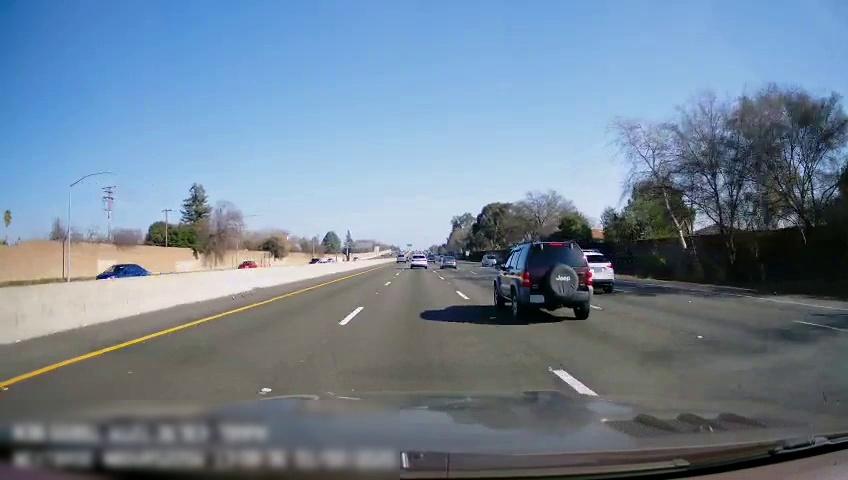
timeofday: Day
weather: Sunny
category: Drivable Space
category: Vehicles | Car
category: Vehicles | Car
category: Vehicles | SUV
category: Vehicles | SUV
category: Vehicles | Car
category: Vehicles | Car
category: Vehicles | Car
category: Vehicles | SUV
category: Vehicles | Car
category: Lanes | Current Lane
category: Lanes | Alternate Lane
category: Lanes | Alternate Lane
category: Lanes | Alternate Lane
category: Lanes | Alternate Lane
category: Lanes | Alternate Lane